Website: slack
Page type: stored-credit-cards
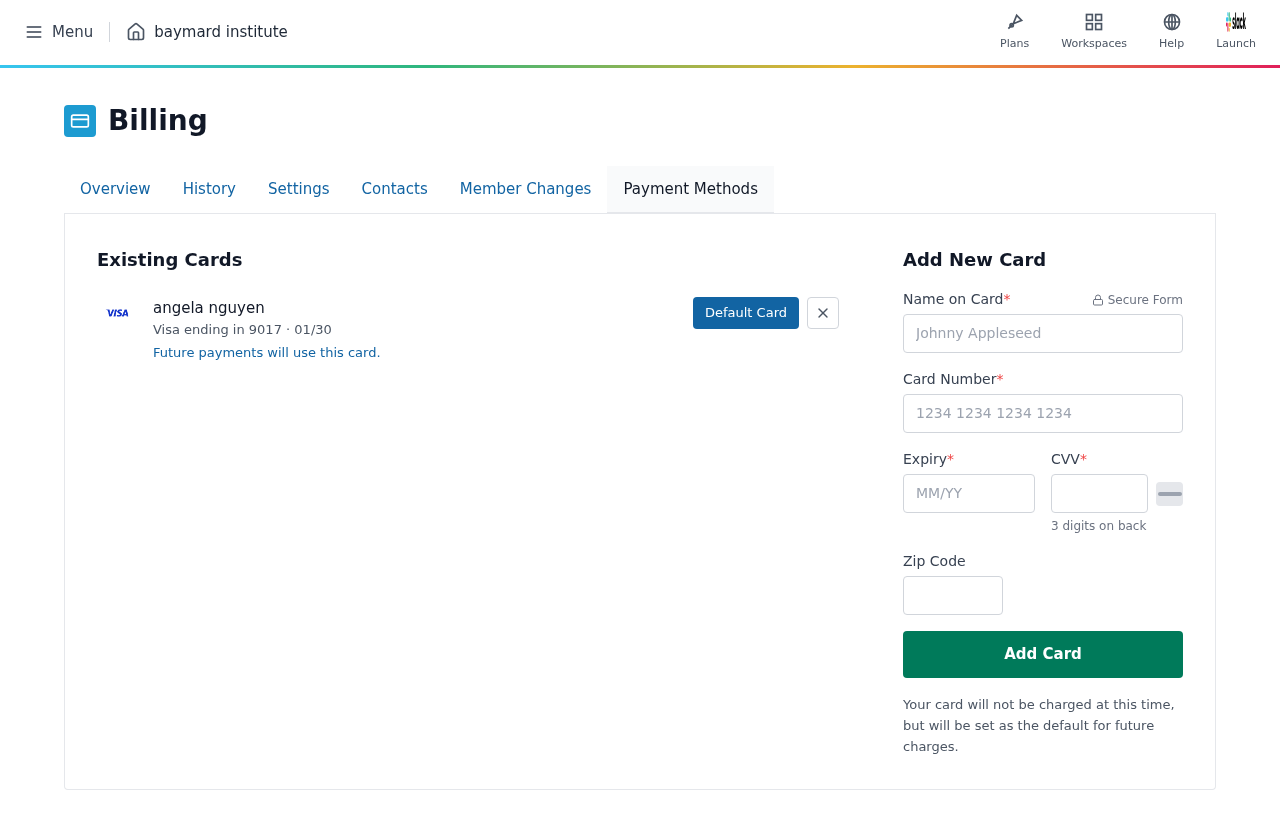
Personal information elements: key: PII_CARD_CVV
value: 193
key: PII_CARD_EXPIRY
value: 01/30
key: PII_CARD_EXPIRY_MONTH
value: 01
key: PII_CARD_EXPIRY_YEAR
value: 30
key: PII_CARD_LAST4
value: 9017
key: PII_CARD_NUMBER
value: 4547 9946 9987 9017
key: PII_CARD_TYPE
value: Visa
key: PII_FULLNAME
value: angela nguyen
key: PII_FULLNAME
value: Angela Nguyen
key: PII_POSTCODE
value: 14001